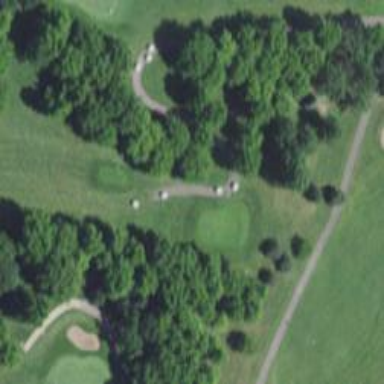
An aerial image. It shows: Golf tee.